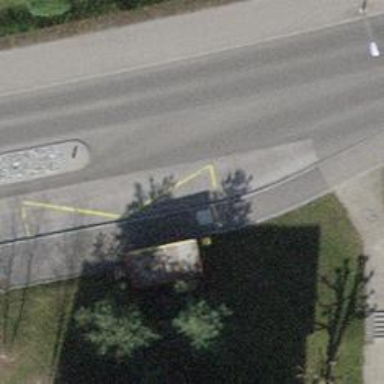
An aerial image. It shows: Platform with shelter for public transport.